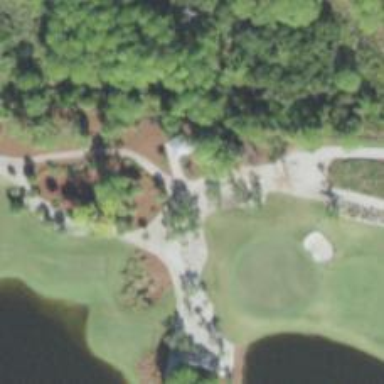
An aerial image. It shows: Pathway for golfing.